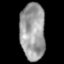
Tissue: lung
Cell type: Myeloid cells
Senescence score: 0.2251
Nuclear area (px): 1411
Mean DAPI intensity: 155.32